A scalogram of one vibration snapshot from a rotating bearing is shown, computed with a continuous wavelet transform. What is the most likely bearing condition (normal, inner_race, outer_race, ball)?
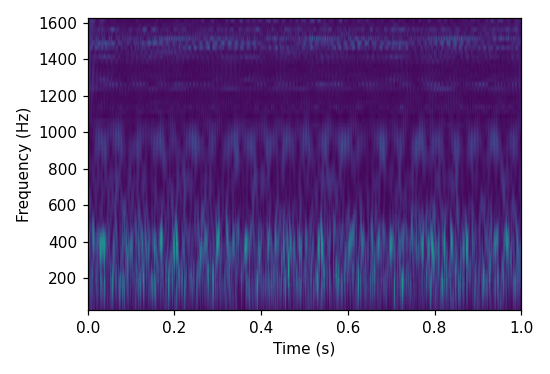
Answer: ball